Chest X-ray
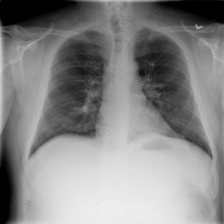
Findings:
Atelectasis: negative
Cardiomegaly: negative
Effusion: negative
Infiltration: negative
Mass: negative
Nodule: negative
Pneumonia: negative
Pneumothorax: negative
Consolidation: negative
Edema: negative
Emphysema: negative
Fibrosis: negative
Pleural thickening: negative
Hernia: negative